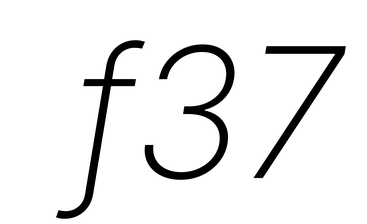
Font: Inter-Italic_ExtraLight_Italic